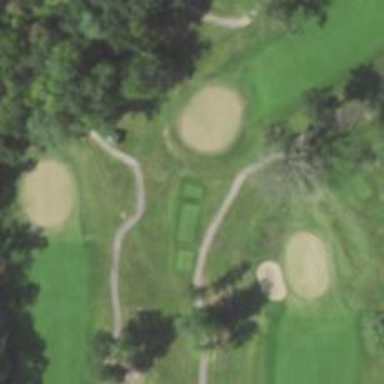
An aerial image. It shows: Golf tee.